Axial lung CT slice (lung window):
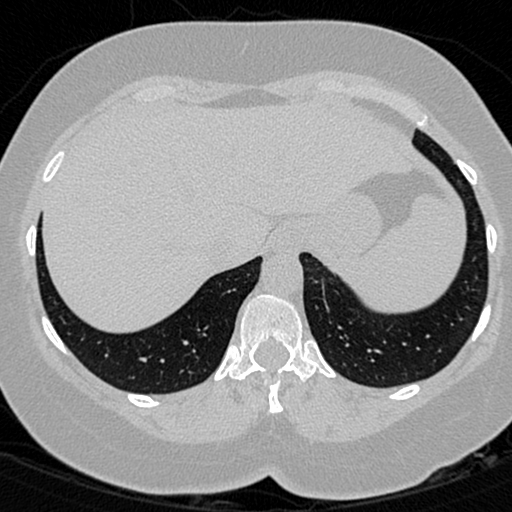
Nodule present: no